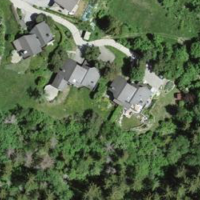
EUNIS habitat code: 55
Species observed at this site:
Campanula glomerata